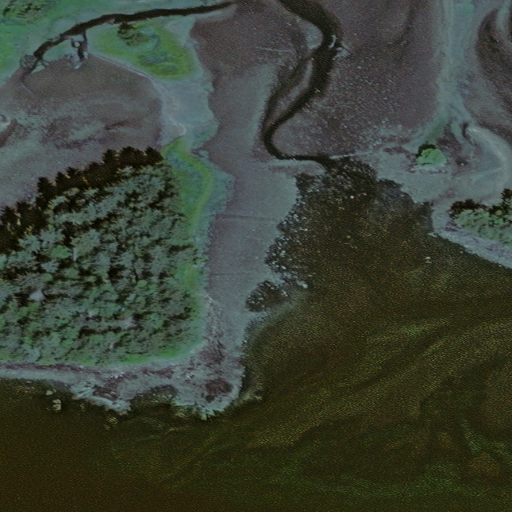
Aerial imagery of island in Alaska named Caution Island containing only unknown